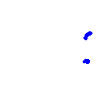
Particle: electron